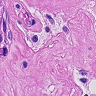
Metastatic tissue present: yes